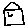
Label: house